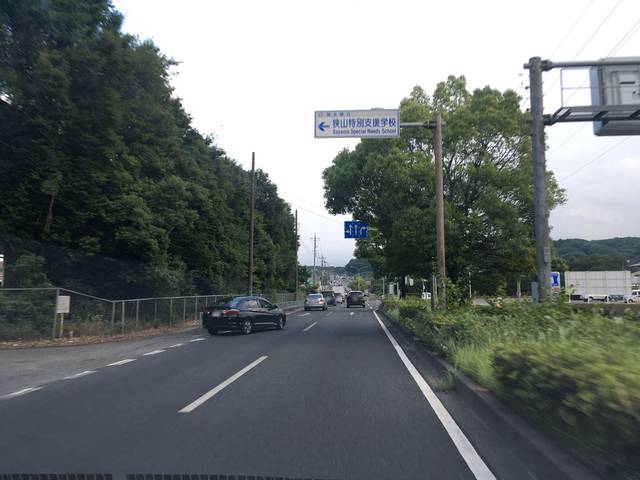
Region: Japan
Coordinates: 35.845, 139.366